Question: My program reads a file, interleaving it as below:

The file to be read is large. It is split into four parts that are then split into many blocks. My program first reads block 1 of part 1, then jumps to block 1 of part 2, and so on. Then back to the block 2 of part 1, ..., as such.
The performance drops in tests. I believe the reason is that the page cache feature of kernel doesn't work efficiently in such situations. But the file is too large to 'mmap()', and the file is located in NFS.
How do I speed up reading in such a situation? Any comments and suggestions are welcome.
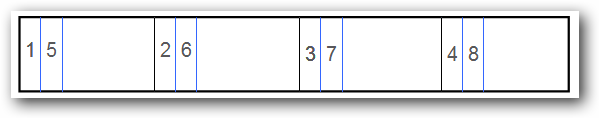
Answer: You may want to use <URL>.
You could also try to use 'POSIX_FADV_DONTNEED' once you are done reading a block to have the system free the underlying cache pages, although this might not be necessary